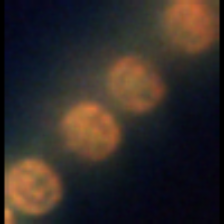
Taxon: Thalassiosira
Group: Diatoms